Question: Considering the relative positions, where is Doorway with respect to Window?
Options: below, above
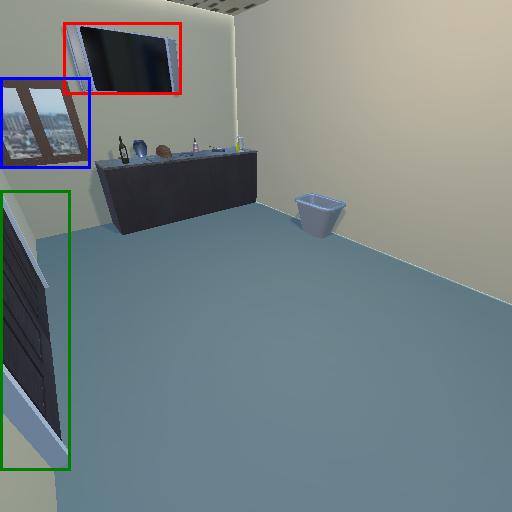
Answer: below